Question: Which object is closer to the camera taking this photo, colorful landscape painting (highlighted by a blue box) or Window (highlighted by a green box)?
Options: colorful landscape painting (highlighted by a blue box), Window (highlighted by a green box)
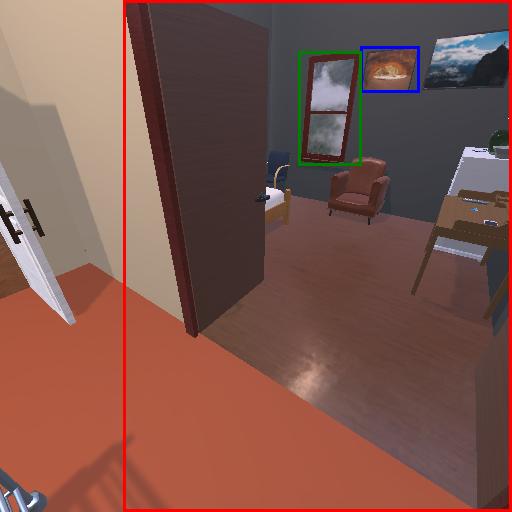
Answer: colorful landscape painting (highlighted by a blue box)